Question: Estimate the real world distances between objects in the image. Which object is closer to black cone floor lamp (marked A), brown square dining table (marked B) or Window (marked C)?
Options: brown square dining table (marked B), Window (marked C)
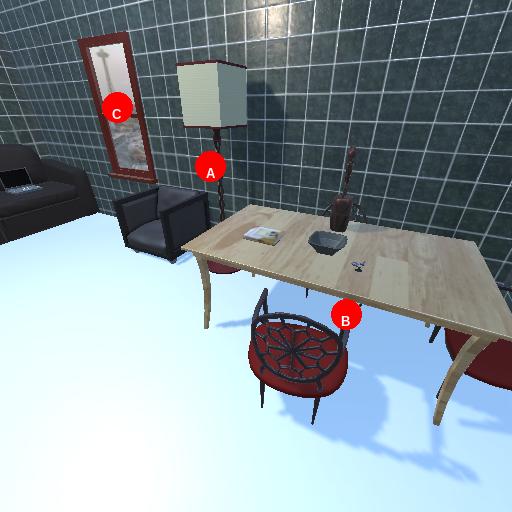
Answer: brown square dining table (marked B)